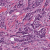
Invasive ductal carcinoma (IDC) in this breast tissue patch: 1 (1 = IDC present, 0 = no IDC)